Question: Count the number of objects in the diagram.
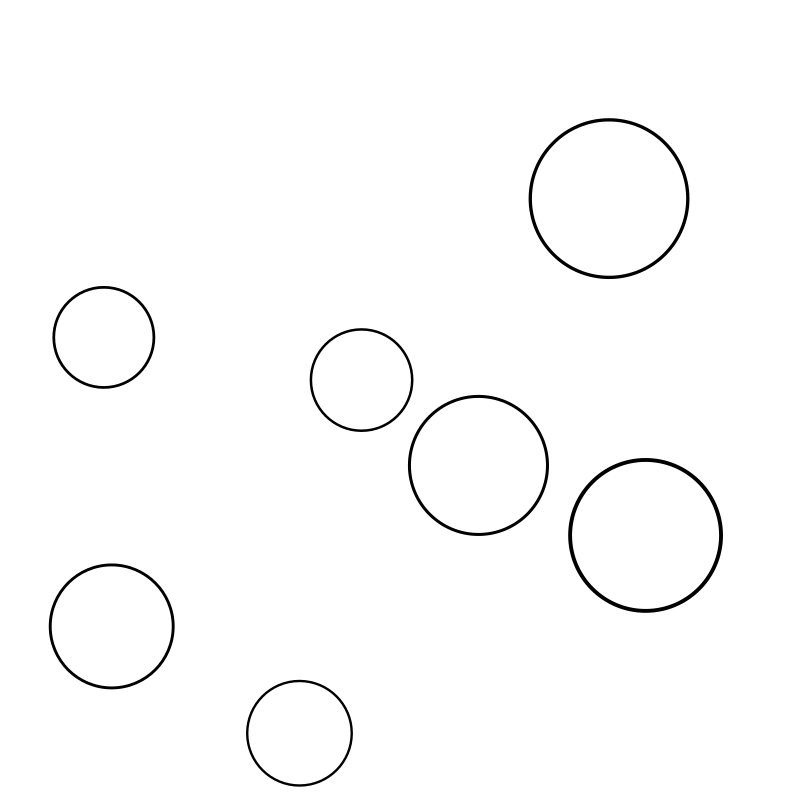
Answer: 7